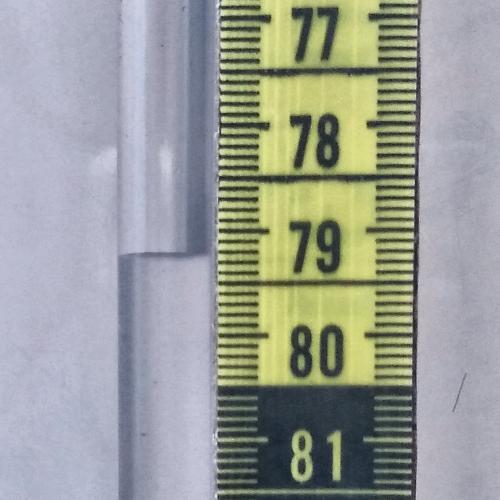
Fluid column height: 79.2 cm